Question: I have two segues going out of my initial view controller. The push segue is connected to the cell and the modal is connected to the + UIBarButtonItem.

When this is what my prepareForSegue code looks like, everything is fine and filePath is sent through the push segue, but the filePath isn't passed through the modal segue.
'''
- (void)prepareForSegue:(UIStoryboardSegue *)segue sender:(id)sender
{
if ([[segue identifier] isEqualToString:@"showTimes"]) {
[[segue destinationViewController] setFilePath:filePath];
}
// if ([[segue identifier] isEqualToString:@"addEvent"]) {
// [[segue destinationViewController] setFilePath:filePath];
// }
}
'''
If I uncomment the second if statement and segue identifier, the app crashes. filePath is sent nowhere. I've tried moving '[[segue destinationViewController] setFilePath:filePath];' out of both if statements in an attempt to ensure that that line was executed, but that also crashes my app.
Both segues have the correct identifiers set up in the Attributes. However, I'm not sure that Xcode is actually realizing that the correct identifiers are set up because when I change the segue types, those changes aren't reflected the next time I run the app.
I'm a loss for what to do. I'm relatively new to Objective-C.
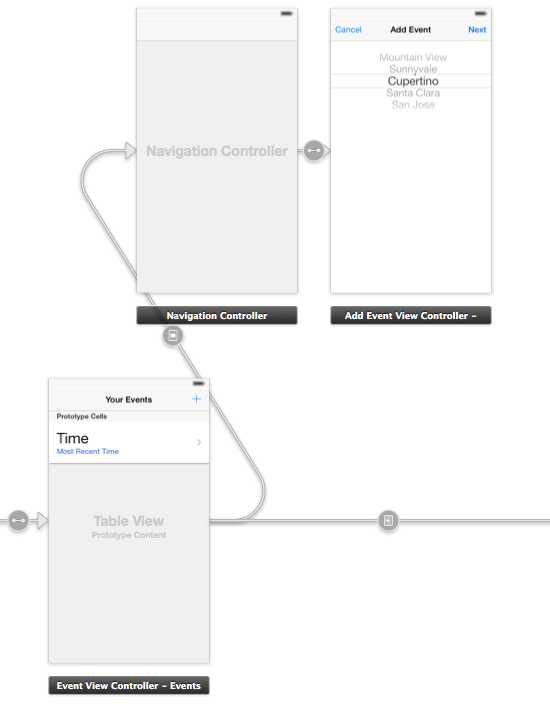
Answer: The 'addEvent' segue points to a navigation controller, not your view controller. Instead, get your view controller and set the file path on that:
'''
[[[segue destinationViewController] topViewController] setFilePath:filePath];
'''